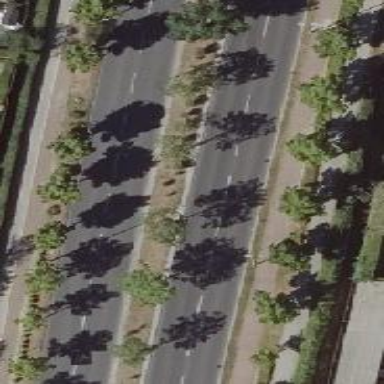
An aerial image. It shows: Beautiful avenue lined with deciduous broadleaved trees.